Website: macys
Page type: payment
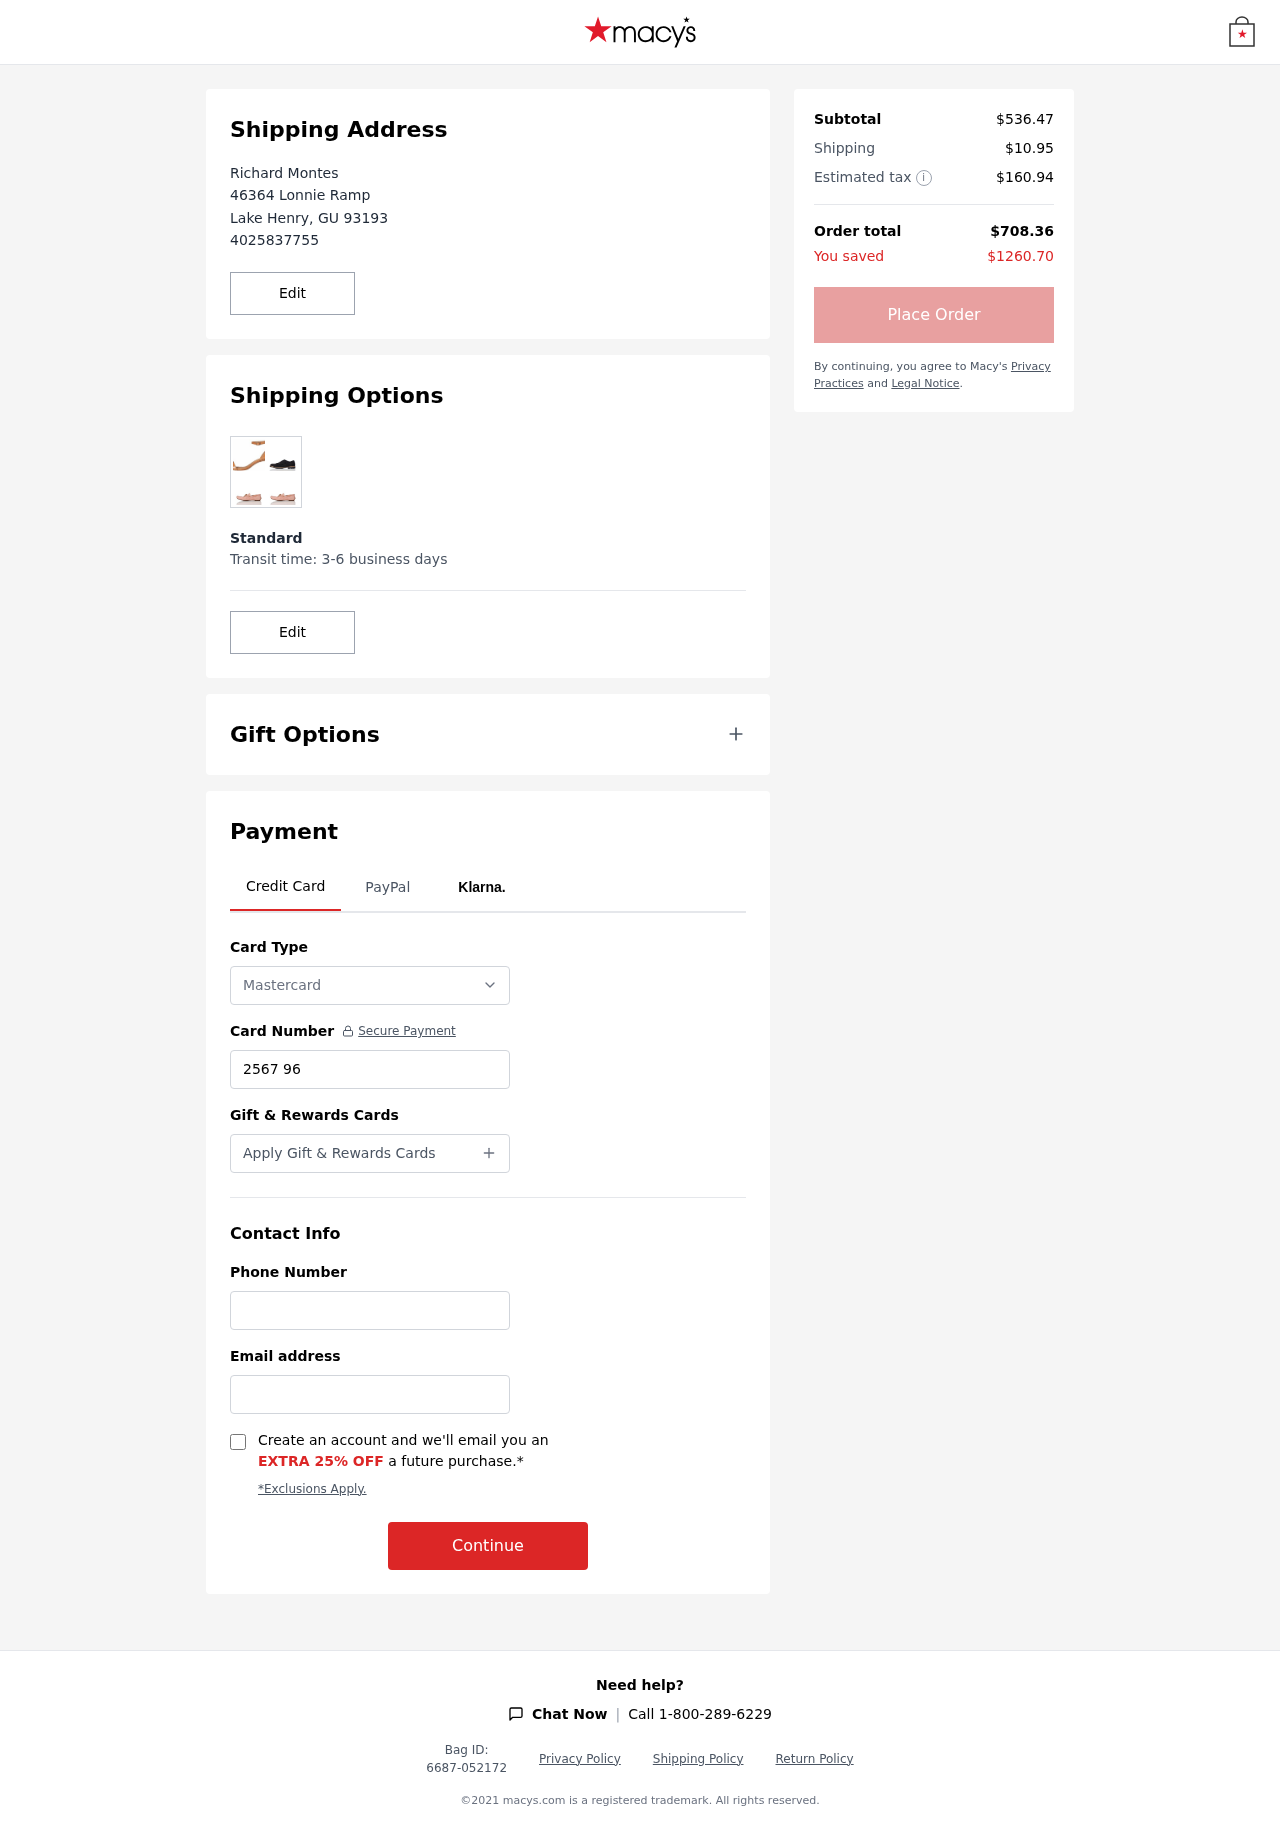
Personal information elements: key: PII_CARD_NUMBER
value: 2567 9695 0079 0305
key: PII_CARD_TYPE
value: Mastercard
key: PII_CITY
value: Lake Henry
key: PII_EMAIL
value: richardmontes@yahoo.com
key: PII_FULLNAME
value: Richard Montes
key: PII_PHONE
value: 4025837755
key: PII_POSTCODE
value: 93193
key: PII_STATE_ABBR
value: GU
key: PII_STREET
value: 46364 Lonnie Ramp
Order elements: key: ORDER_SUBTOTAL
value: $536.47
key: ORDER_SHIPPING_COST
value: $10.95
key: ORDER_TAX
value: $160.94
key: ORDER_TOTAL
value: $708.36
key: ORDER_SAVINGS
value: $1260.70